Interaction volume radius: 10 \u00c5
Interaction volume height: 35 \u00c5
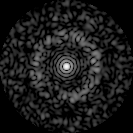
Disorder parameter: 0.8337